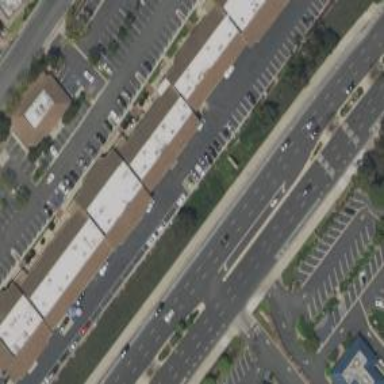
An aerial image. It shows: Retail building.